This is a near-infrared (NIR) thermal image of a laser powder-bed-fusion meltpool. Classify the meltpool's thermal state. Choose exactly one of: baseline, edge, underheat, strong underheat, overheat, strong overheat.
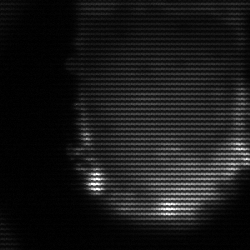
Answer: baseline